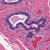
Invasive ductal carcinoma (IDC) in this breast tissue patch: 0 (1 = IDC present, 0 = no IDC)